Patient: sex F, age 61
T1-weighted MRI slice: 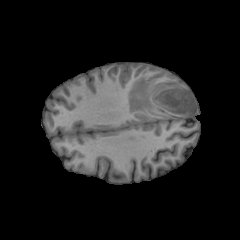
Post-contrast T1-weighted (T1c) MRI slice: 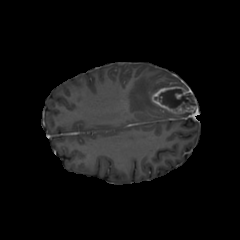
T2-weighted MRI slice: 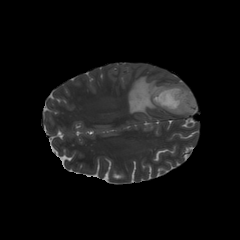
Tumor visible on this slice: yes
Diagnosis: Glioblastoma, IDH-wildtype
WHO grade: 4